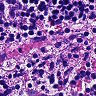
Metastatic tissue present: no